Question: A PLC documentation (Omron) shows a correct and incorrect use of Condition Flags (see image). But I do not see any difference between the two: if Instruction A is ON, then both Instruction B and the un-labeled instruction will be executed. Both ladder diagram implies achieve the same thing to me. Why one is incorrect and the other is correct?

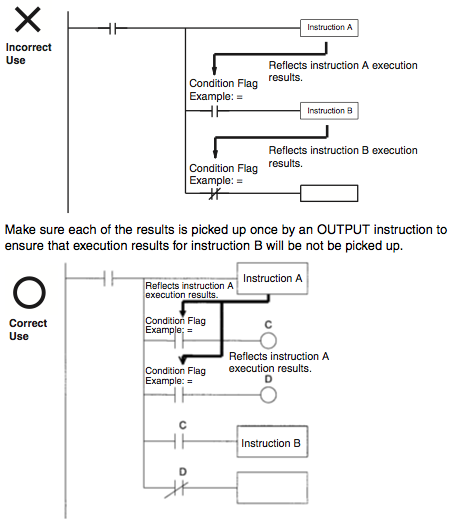
Answer: This is similar to the differential instruction problem. Again, the condition flag (CF) is global and changes each time, in this case, a comparison operation is executed.
In the incorrect example, Instruction A will perform a comparison and the CF for equals (=) will be either true or false. The implied desired flow of operation is that if the instruction A returns true for equals then execute Instruction B, otherwise continue to the final rung.
In the case where Instruction A returns true for equals, however, then Instruction B will execute and, in this case, it is implied that it too is performing a comparison operation (presumably to be picked up in the next rung). If B returns false for equals, however, then the final branch of the current rung will still execute because it takes place after B's comparison - this even though the intention is to only execute the final branch if A returns false - not B!
The second example (correct) shows how to avoid leaking B's results into A's logic.